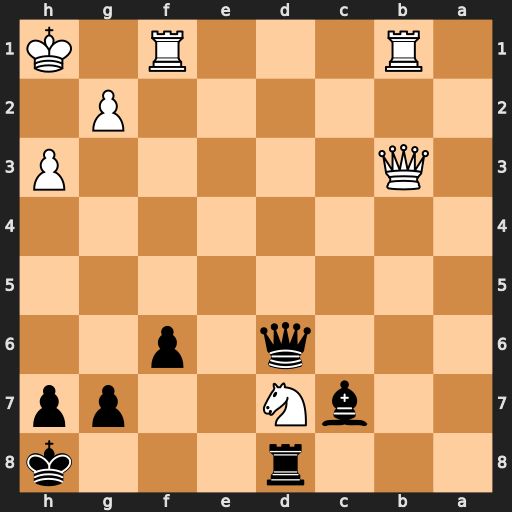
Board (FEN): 3r3k/2bN2pp/3q1p2/8/8/1Q5P/6P1/1R3R1K
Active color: b
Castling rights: -
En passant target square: -
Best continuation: Qh2#